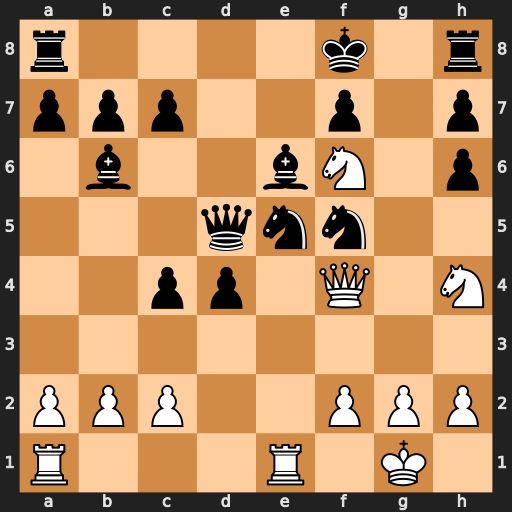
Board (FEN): r4k1r/ppp2p1p/1b2bN1p/3qnn2/2pp1Q1N/8/PPP2PPP/R3R1K1
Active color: w
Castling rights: -
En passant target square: -
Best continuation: Nxd5 Ng6 Nxg6+